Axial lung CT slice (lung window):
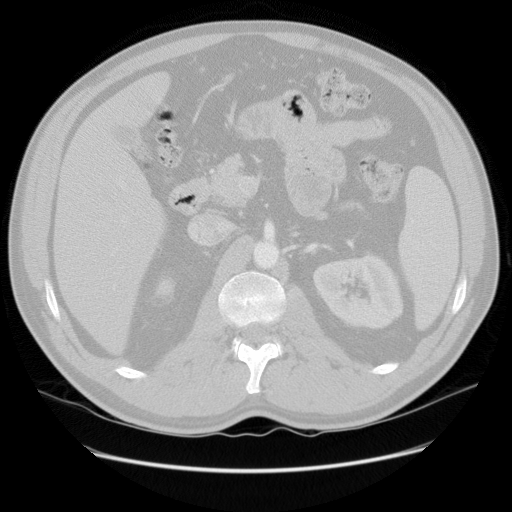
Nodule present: no